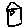
Label: house